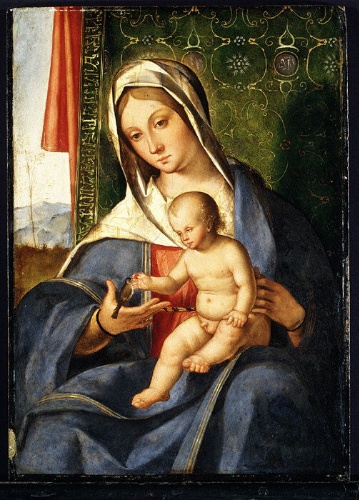
Title: Madonna and Child
Artist: Boccaccio Boccaccino
Artist bio: Italian, Ferrara, before 1466–1524/25 Cremona
Date: 1506–1518
Object type: Painting
Classification: Paintings
Medium: Oil on wood
Dimensions: Overall 20 3/8 x 14 5/8 in. (51.8 x 37.1 cm); painted surface 20 x 14 in. (50.8 x 35.6 cm)
Department: European Paintings
Credit line: Theodore M. Davis Collection, Bequest of Theodore M. Davis, 1915
Accession year: 1930
Repository: Metropolitan Museum of Art, New York, NY
Tags: Madonna and Child|Birds